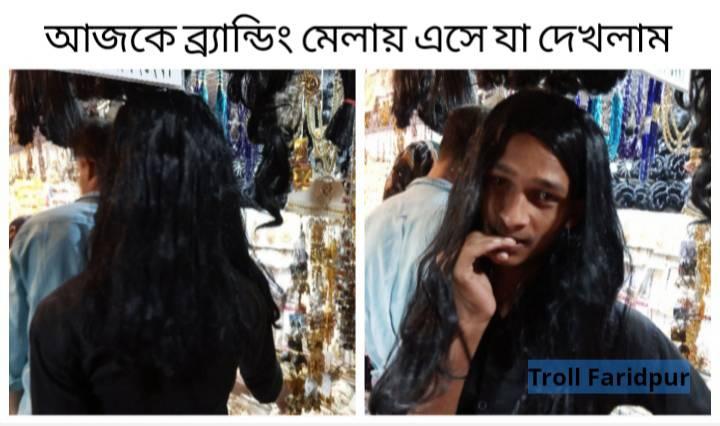
Caption: আজকে ব্যান্ডিং মেলায় এসে যা দেখলাম
Label: non-hate